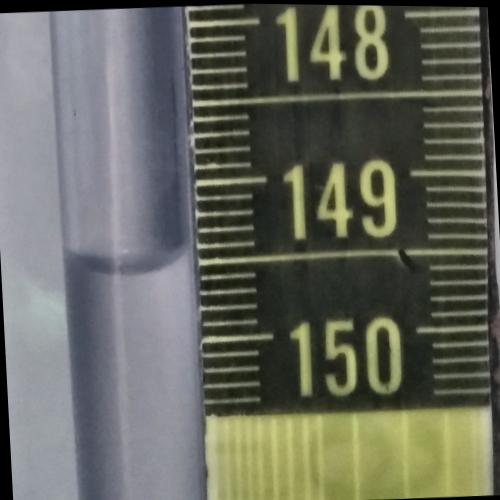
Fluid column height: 149.5 cm